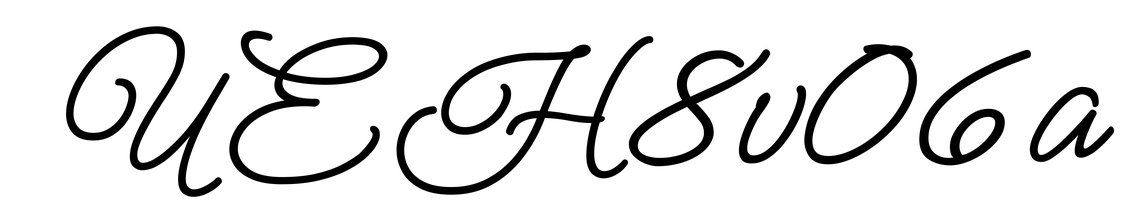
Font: MeowScript-Regular